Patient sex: F
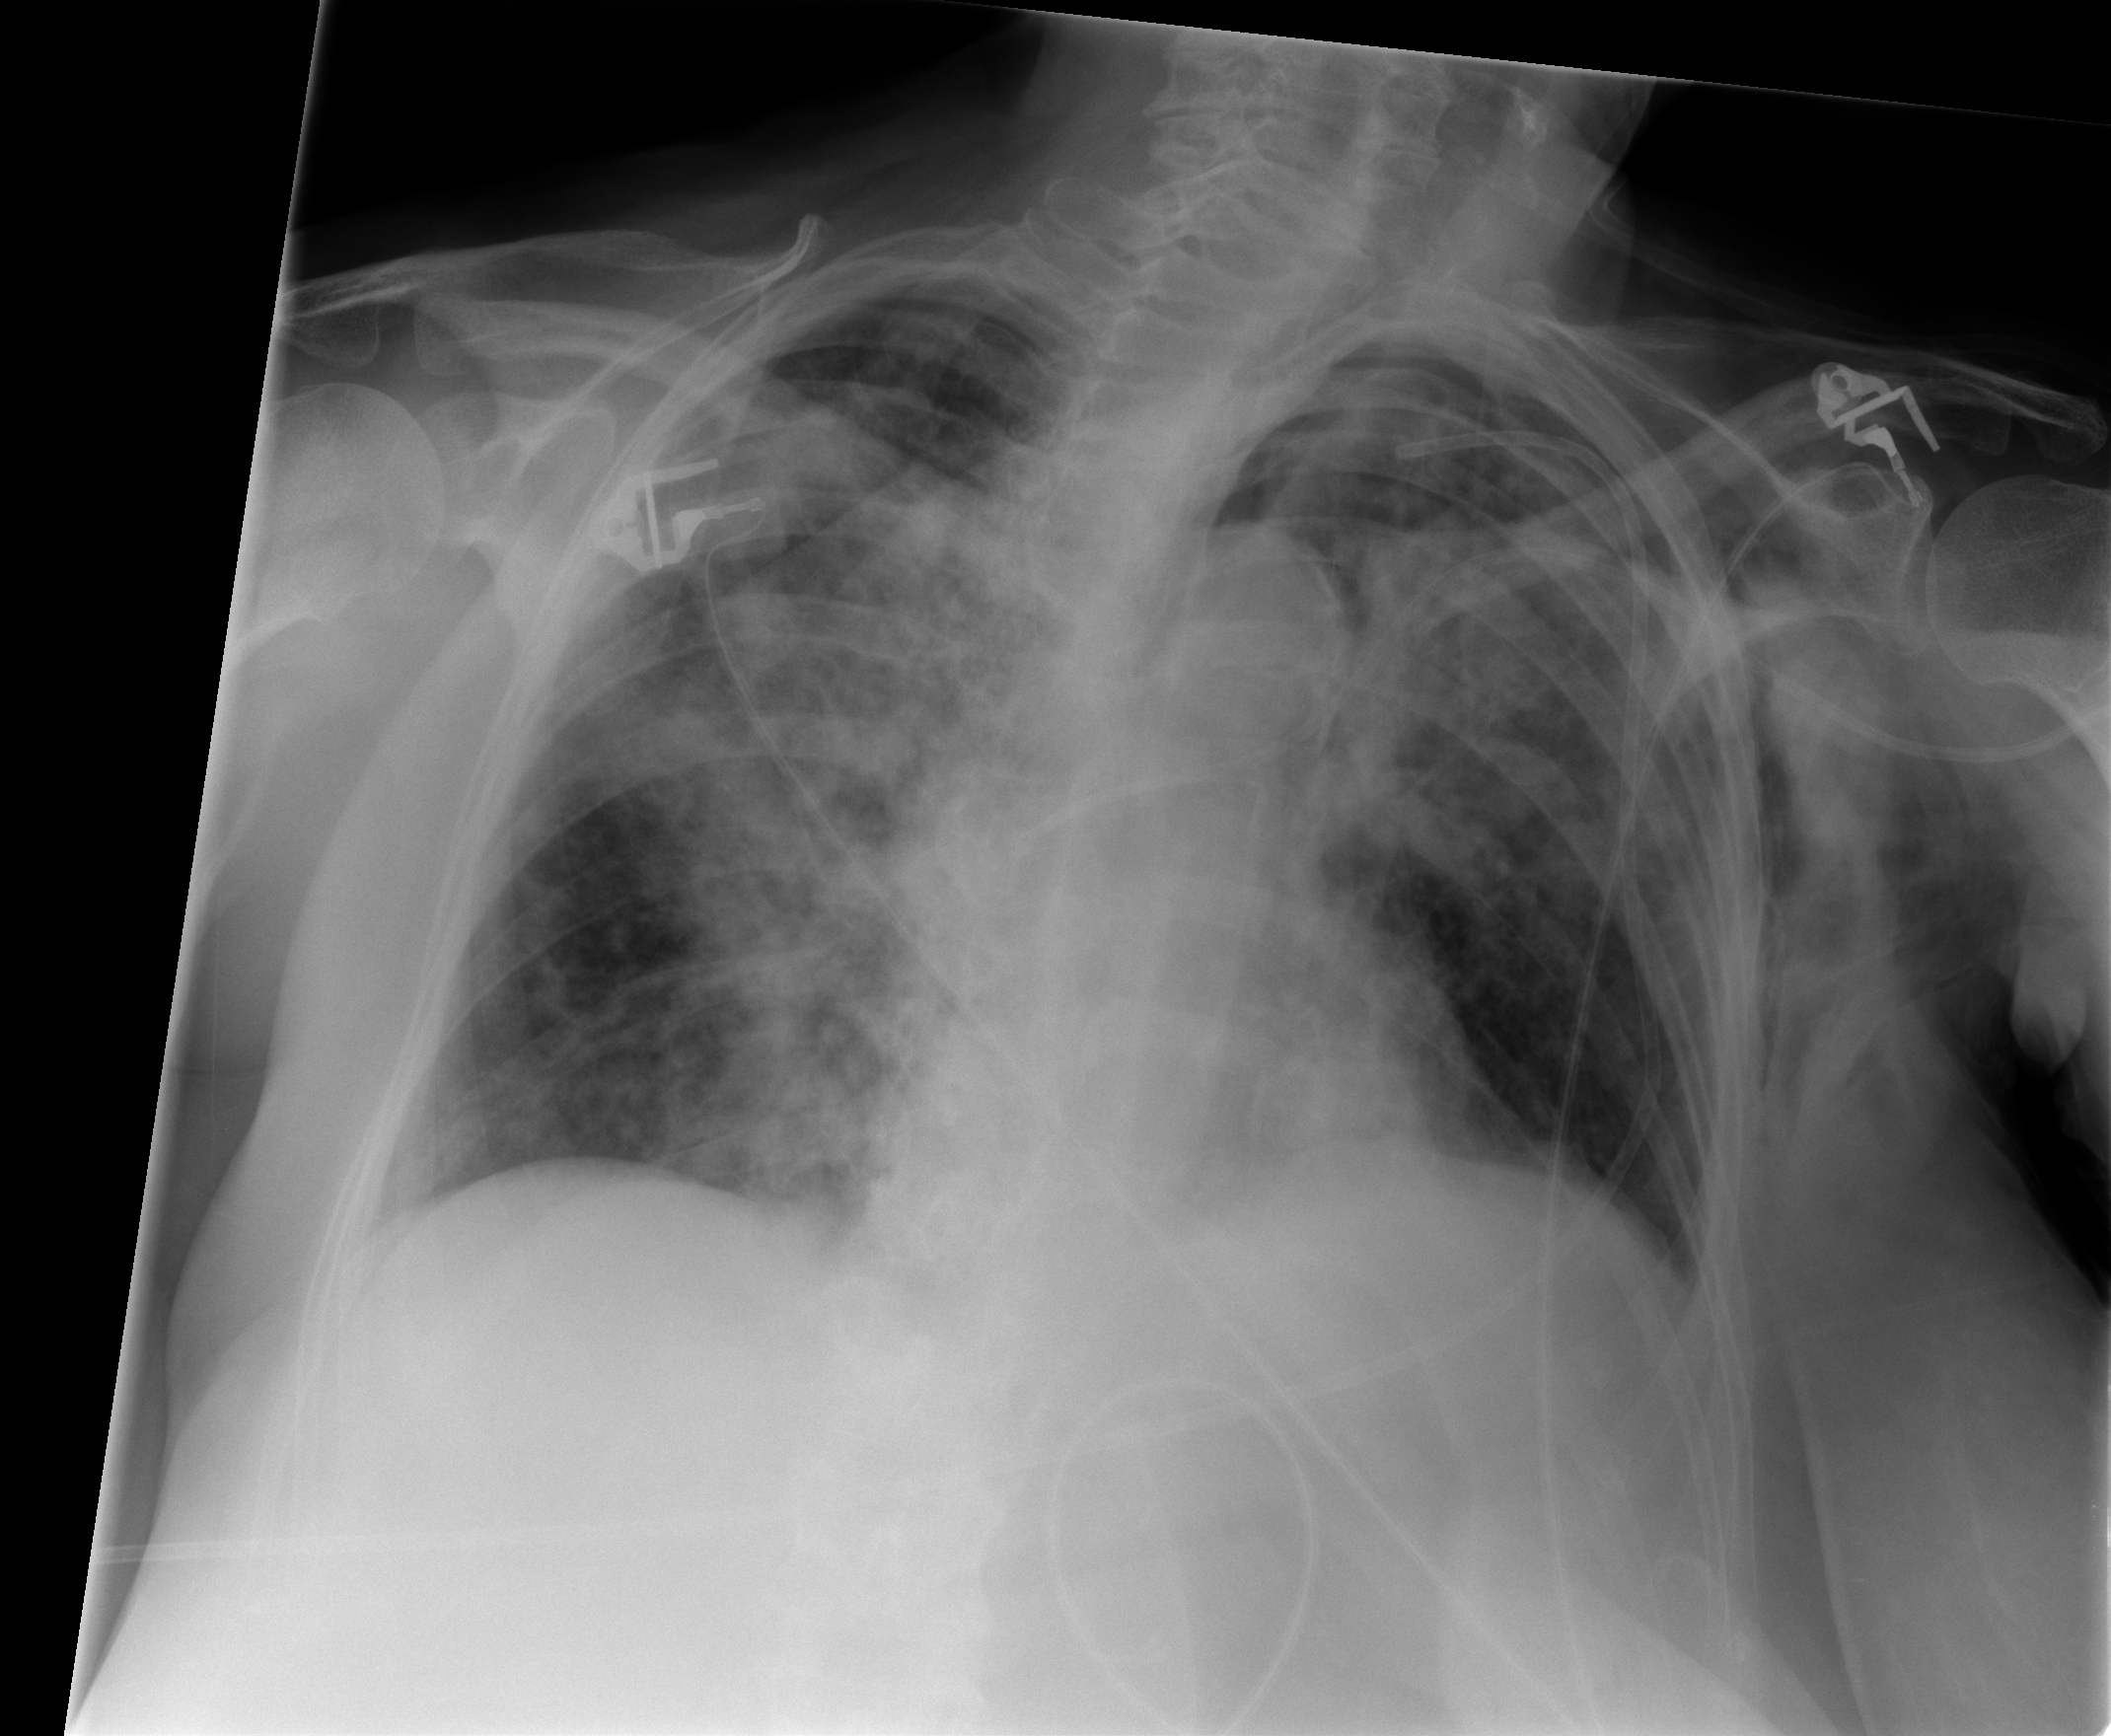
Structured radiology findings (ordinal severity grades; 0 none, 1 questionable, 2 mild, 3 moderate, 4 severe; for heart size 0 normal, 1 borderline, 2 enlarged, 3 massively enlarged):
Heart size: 0
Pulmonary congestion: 0
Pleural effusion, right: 0
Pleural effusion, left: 0
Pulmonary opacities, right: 3
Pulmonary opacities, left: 3
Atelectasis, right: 0
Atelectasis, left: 0